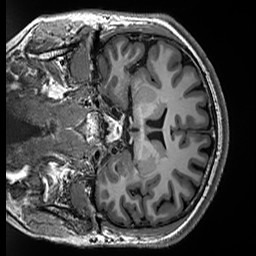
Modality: T1w
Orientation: coronal
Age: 30
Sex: male
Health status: healthy
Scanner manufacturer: siemens
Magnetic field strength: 3 T
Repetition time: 2.5 s
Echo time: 0.00299 s